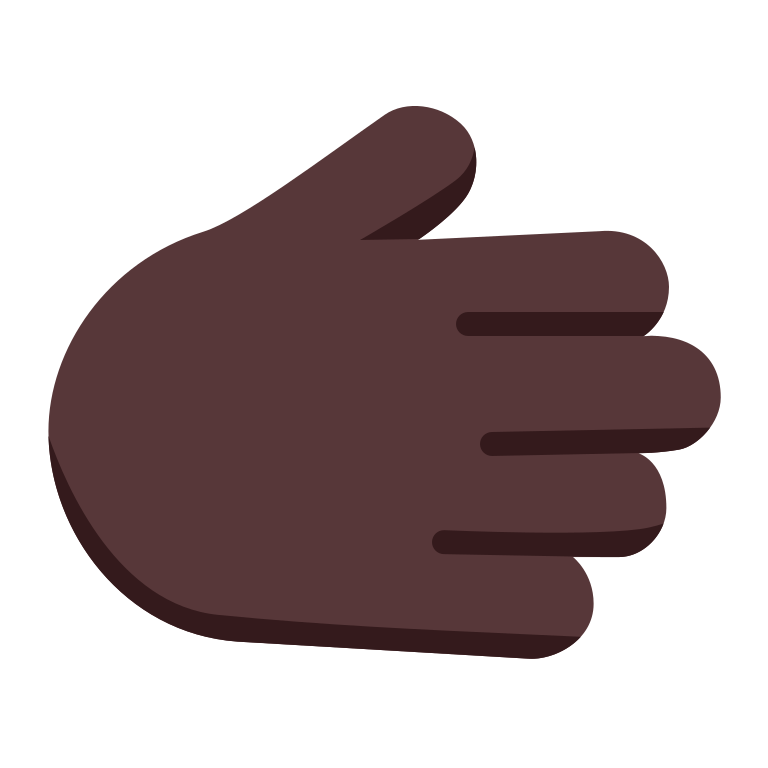
rightwards hand flat dark